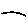
Label: line